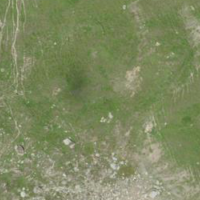
EUNIS habitat code: 26
Species observed at this site:
Saxifraga androsacea